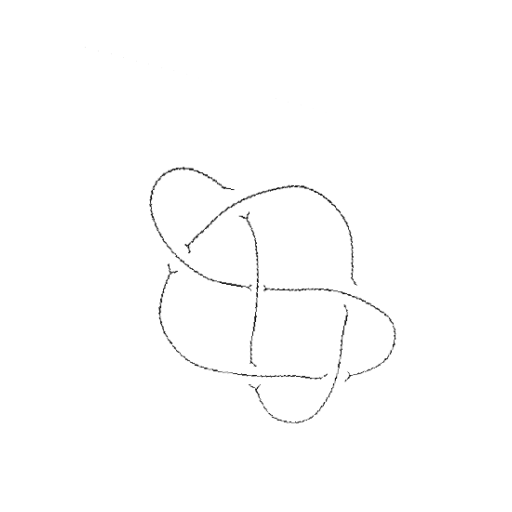
Crossing number: 6